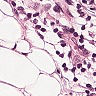
Metastatic tissue present: yes